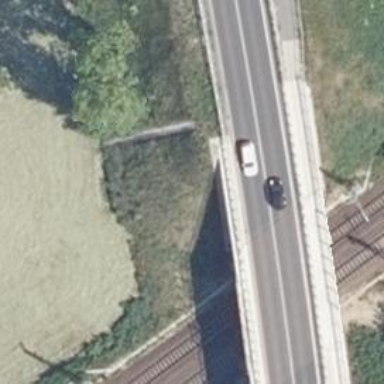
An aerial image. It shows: Asphalt road on secondary bridge.